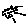
Label: star